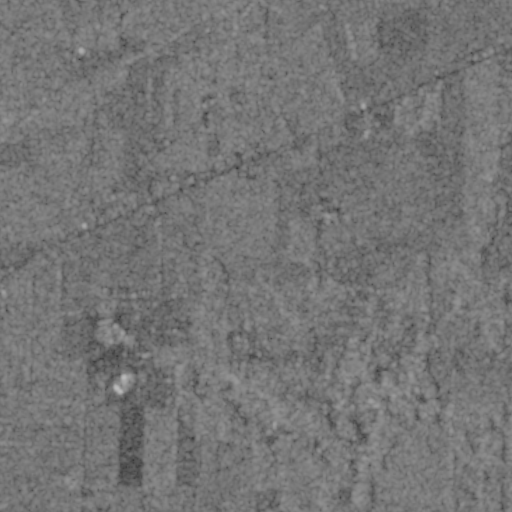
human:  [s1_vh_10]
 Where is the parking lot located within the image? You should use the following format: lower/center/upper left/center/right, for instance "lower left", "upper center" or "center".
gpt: The parking lot is located in the lower left of the image.
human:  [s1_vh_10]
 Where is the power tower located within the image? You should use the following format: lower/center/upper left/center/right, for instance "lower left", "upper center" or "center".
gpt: The power tower is located in the lower right of the image.
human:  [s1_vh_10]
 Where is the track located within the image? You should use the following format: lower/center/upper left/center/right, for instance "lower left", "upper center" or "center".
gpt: The track is located in the center left of the image.
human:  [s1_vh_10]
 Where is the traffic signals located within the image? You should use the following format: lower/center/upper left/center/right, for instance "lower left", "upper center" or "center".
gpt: The traffic signals is located in the lower left of the image.
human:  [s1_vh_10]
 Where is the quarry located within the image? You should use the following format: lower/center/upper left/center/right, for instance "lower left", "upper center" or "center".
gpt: There is no quarry in the image.

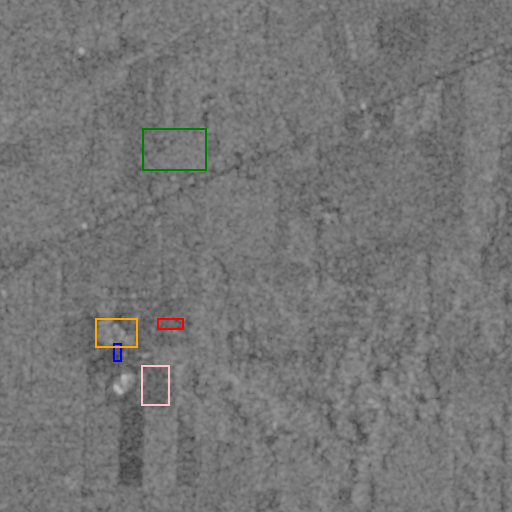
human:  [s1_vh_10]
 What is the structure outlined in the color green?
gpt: The structure outlined in green is a crop field.
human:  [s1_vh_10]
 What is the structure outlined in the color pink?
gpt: The structure outlined in pink is a park.
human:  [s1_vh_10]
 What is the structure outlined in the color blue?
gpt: The structure outlined in blue is a parking lot.
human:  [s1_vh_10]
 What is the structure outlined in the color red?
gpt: The structure outlined in red is a track.
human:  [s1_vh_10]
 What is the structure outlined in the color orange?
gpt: The structure outlined in orange is a building.
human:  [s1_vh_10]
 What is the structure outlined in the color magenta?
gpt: There is no magenta outline.